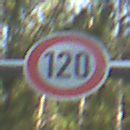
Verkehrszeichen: Geschwindigkeit120
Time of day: MorningAfternoon
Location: Outdoor (Nature)
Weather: Clear
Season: NotSpecified
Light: Natural